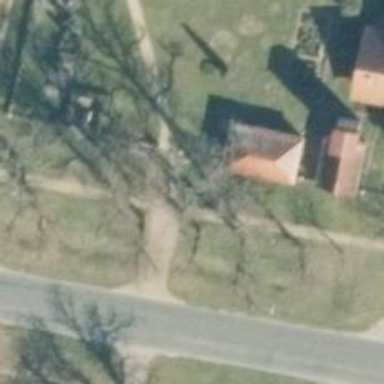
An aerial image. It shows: Avenue of deciduous broadleaved trees.